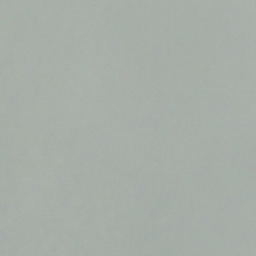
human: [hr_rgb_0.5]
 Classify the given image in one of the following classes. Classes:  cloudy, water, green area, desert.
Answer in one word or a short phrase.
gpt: cloudy